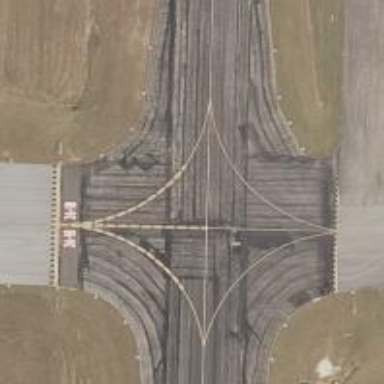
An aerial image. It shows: View of taxiway at the airport.